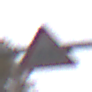
Verkehrszeichen: RadverkehrRechts
Umgebung: Outdoor, Nature
Tageszeit: Midday
Wetter: Overcast
Licht: Natural
Jahreszeit: Autumn
Kontrast: LowContrast